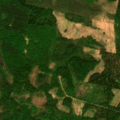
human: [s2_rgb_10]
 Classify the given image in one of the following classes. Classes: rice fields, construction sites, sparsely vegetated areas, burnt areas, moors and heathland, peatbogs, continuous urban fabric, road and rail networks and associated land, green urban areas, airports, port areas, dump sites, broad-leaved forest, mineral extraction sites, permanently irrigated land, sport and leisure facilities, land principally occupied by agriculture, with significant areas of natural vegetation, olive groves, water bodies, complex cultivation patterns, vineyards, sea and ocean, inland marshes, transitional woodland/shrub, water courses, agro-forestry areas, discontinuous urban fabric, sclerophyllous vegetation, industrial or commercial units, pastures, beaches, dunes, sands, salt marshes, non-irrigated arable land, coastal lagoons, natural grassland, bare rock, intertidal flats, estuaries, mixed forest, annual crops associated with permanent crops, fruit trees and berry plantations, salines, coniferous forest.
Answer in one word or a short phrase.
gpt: mixed forest, transitional woodland/shrub